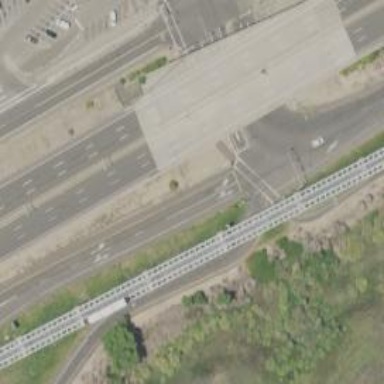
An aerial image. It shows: Asphalt cycleway with crossing.